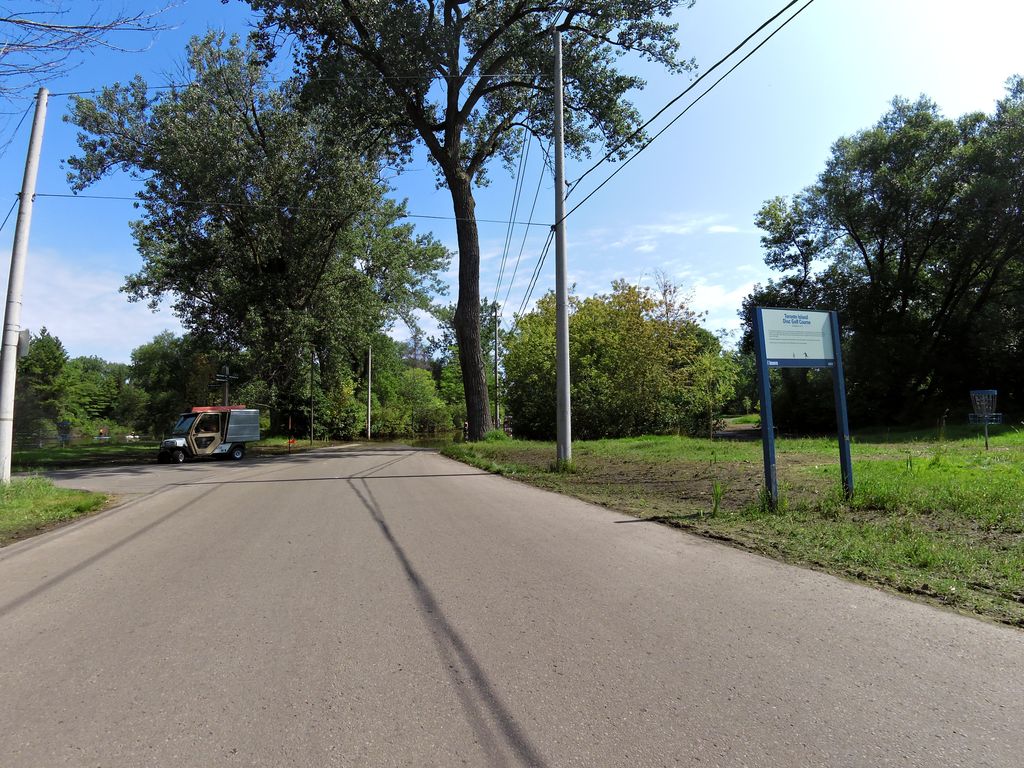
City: toronto